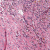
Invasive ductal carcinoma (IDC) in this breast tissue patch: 0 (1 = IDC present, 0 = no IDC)